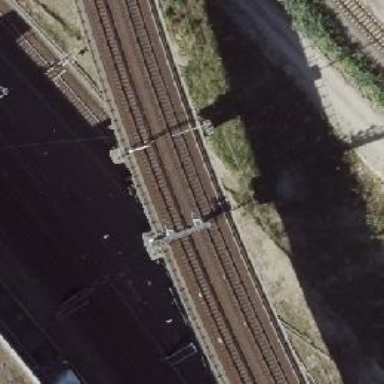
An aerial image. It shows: Railway signal.